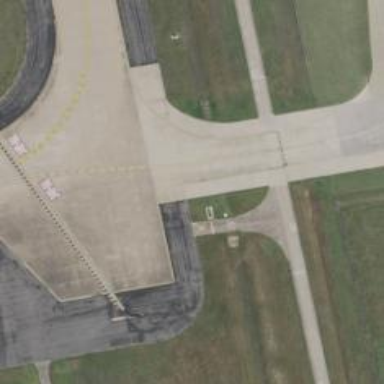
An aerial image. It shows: View of taxiway at the airport.